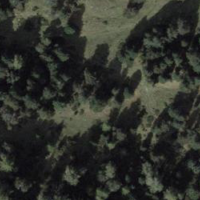
EUNIS habitat code: 44
Species observed at this site:
Alchemilla alpina
Bistorta vivipara
Pararge aegeria
Draba aizoides
Phyteuma betonicifolium